Interaction volume radius: 5 \u00c5
Interaction volume height: 25 \u00c5
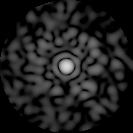
Disorder parameter: 0.839